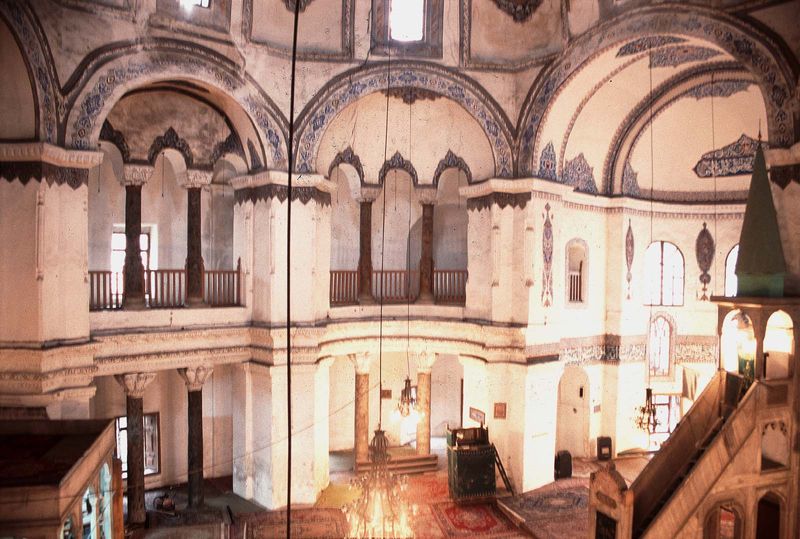
Titel: Kirche der Heiligen Sergius und Bacchus (Kücük Ayasofya Camii)
Standort: Istanbul, Sultanahmet (EU - Türkei)
Schlagwörter: schatten, weiß, fenster, licht, pfeiler, schwarz, säule, säulen, gebäude, rot, teppich, architektur, innenraum, kirche, innen, rund, bogen, farbe, empore, rundbogen, treppe, verzierung, kronleuchter, leuchter, geländer, stufen, teppiche, galerie, fotografie, bögen, moschee, stockwerk, kabel, gebet, altar, kapitelle, sims, kanzel, romanik, kapelle, etagen, teppisch, synagoge, ambo, kronenleuchter, synagog